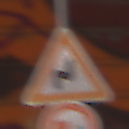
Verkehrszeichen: DoppelkurveRechts
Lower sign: UeberholverbotKraftfahrzeuge
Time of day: MorningAfternoon
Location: Outdoor (Urban)
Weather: Clear
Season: NotSpecified
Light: Natural